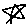
Label: star